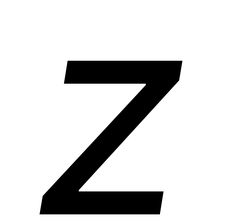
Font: Inter-Italic_Italic